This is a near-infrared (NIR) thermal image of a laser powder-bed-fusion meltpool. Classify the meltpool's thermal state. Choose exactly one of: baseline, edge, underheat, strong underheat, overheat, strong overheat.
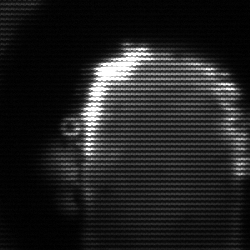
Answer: baseline